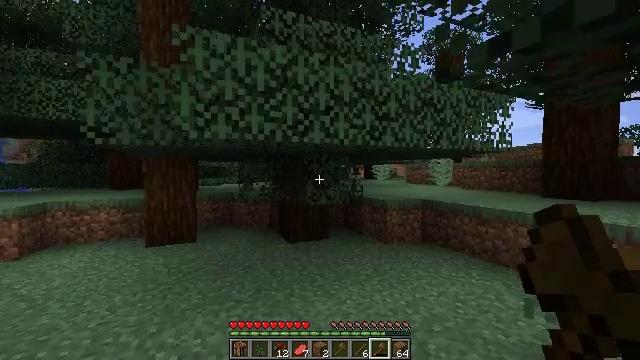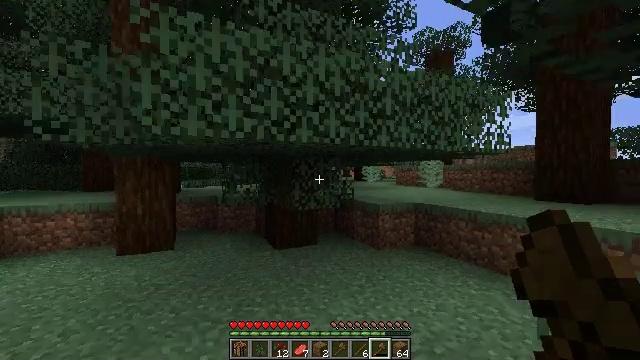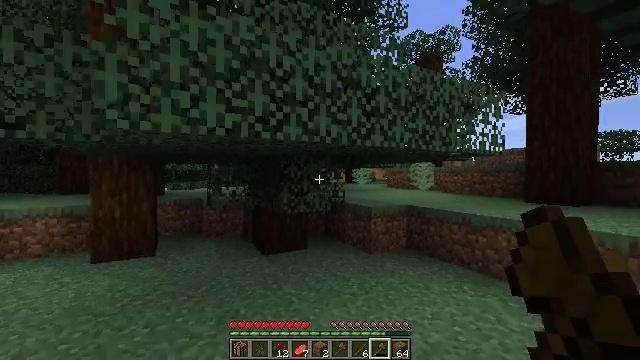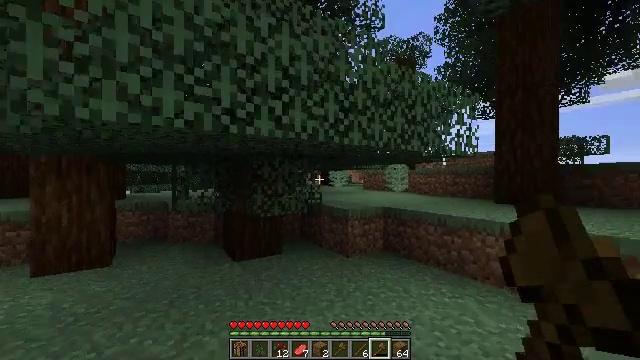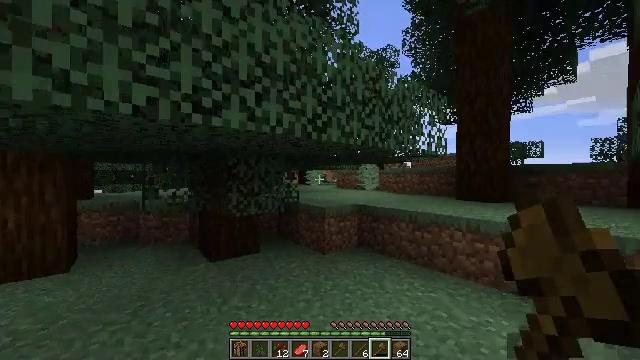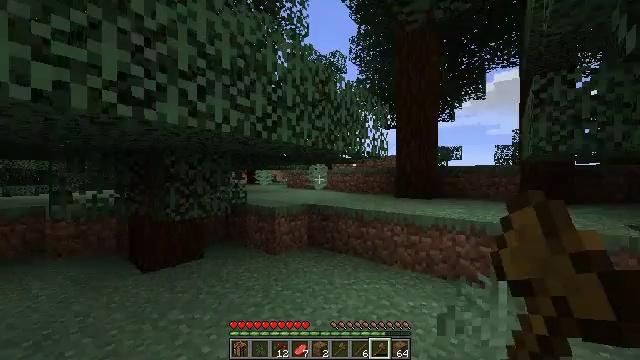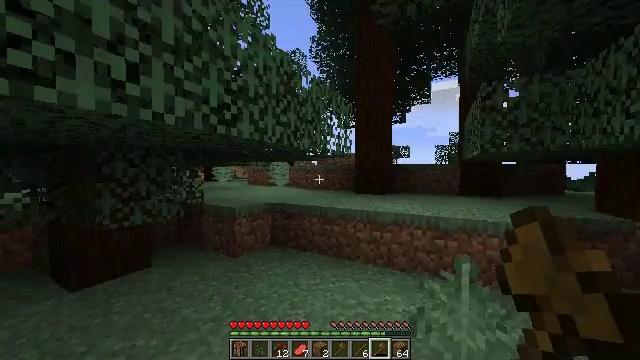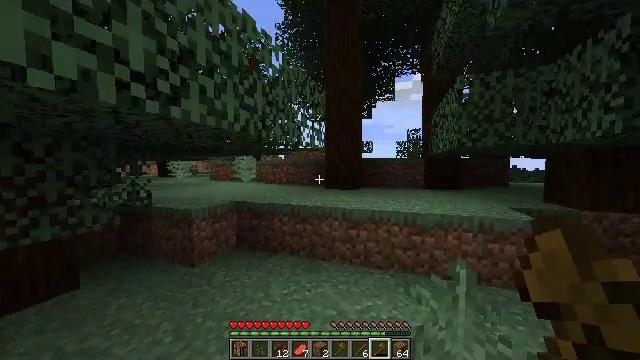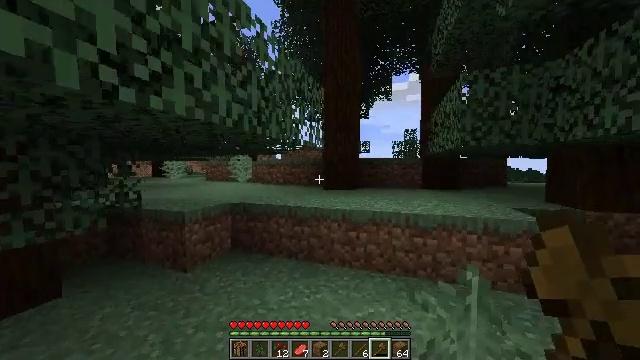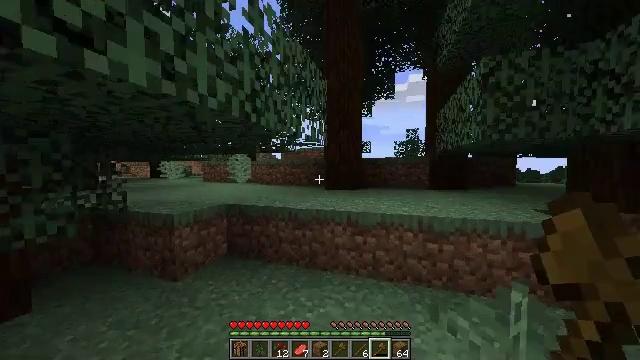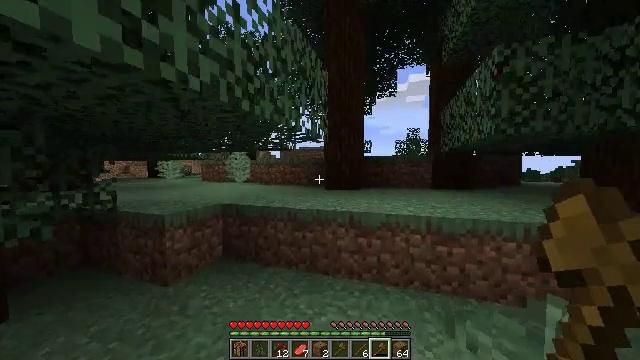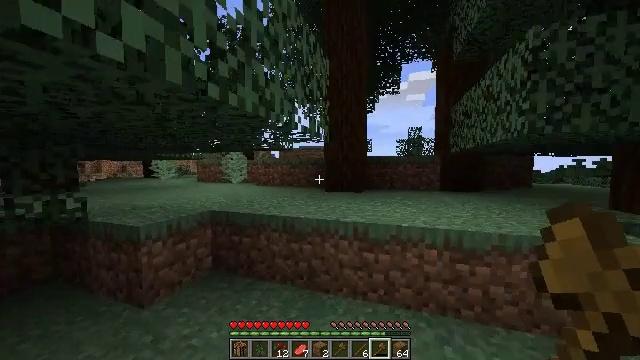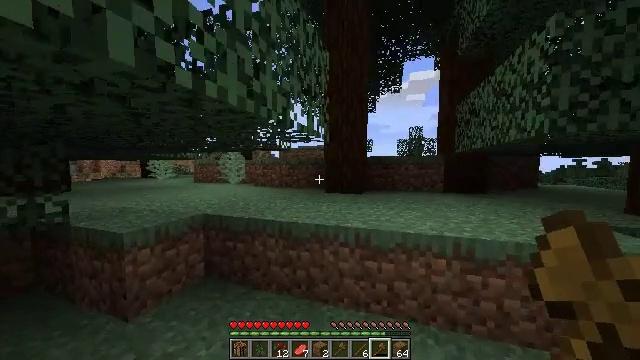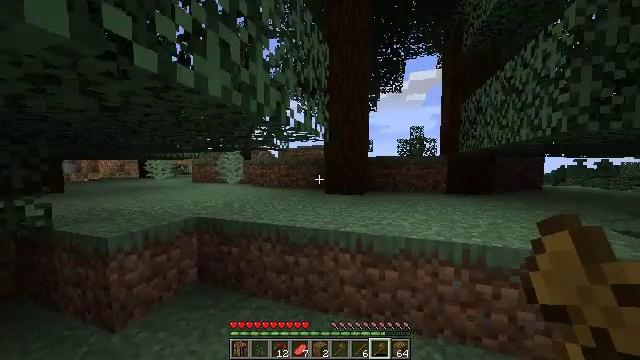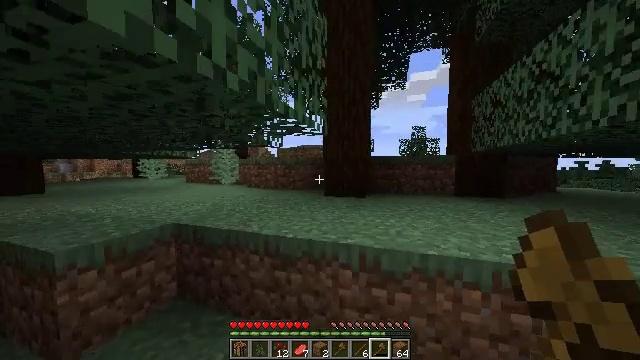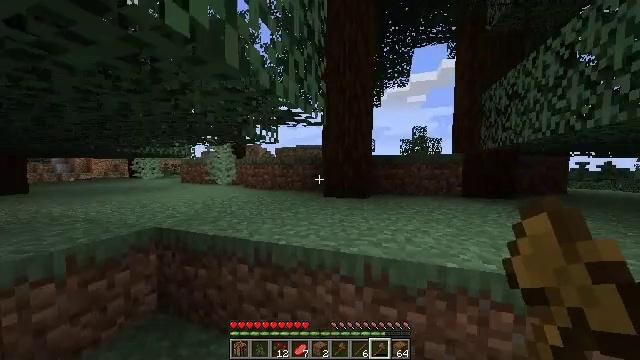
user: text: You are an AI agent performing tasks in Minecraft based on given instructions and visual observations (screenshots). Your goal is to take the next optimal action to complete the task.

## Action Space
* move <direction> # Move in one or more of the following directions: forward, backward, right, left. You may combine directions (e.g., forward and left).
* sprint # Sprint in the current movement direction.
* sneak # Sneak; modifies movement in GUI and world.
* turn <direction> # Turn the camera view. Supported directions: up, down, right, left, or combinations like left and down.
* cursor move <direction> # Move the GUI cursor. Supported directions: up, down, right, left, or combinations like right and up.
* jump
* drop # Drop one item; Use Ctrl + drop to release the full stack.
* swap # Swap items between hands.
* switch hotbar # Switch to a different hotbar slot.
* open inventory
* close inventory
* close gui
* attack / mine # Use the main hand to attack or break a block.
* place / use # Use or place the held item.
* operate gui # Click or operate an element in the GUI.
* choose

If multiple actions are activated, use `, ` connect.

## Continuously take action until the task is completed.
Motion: motion action
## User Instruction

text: Punch the spruce leaves to get saplings.
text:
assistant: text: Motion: move forward, turn right
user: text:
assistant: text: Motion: move forward, turn right
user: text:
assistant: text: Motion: move forward, sprint, turn right
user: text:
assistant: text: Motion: move forward, sprint, turn right
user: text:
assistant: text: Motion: move forward, sprint, turn right
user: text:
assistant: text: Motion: move forward, sprint, turn right
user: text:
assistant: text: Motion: move forward, sprint, turn right and down
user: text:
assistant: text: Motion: move forward, sprint
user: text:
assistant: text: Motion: move forward, sprint
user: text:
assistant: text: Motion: move forward, sprint
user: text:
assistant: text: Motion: move forward, sprint
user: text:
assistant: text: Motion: move forward, sprint
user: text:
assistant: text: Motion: move forward, sprint
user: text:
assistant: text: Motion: move forward, sprint
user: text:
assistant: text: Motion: move forward, sprint
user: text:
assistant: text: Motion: move forward, sprint
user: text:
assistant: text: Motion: move forward, sprint
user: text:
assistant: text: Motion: move forward, sprint
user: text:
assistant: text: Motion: move forward, sprint
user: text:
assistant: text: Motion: move forward, sprint, turn left, jump
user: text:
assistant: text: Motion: move forward, sprint, turn left, jump
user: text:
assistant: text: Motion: move forward, sprint, turn left, jump
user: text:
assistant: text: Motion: move forward, sprint, turn left, jump
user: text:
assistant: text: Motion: move forward, sprint, turn left
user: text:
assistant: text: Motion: move forward, sprint
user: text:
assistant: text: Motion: move forward, sprint
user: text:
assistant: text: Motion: move forward
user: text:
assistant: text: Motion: move forward and move right
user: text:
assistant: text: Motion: move forward and move right
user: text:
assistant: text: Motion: move forward and move right